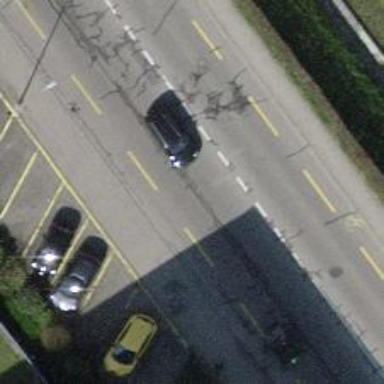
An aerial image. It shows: Secondary road with asphalt surface. There are sidewalks on both sides and cycle lane.